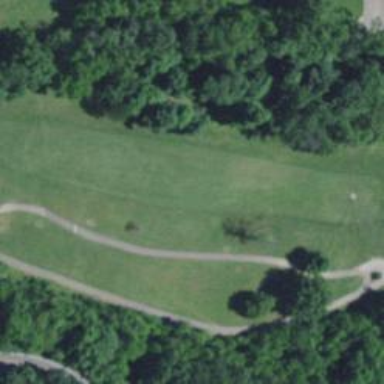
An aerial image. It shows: Golf hole.